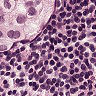
Metastatic tissue present: yes